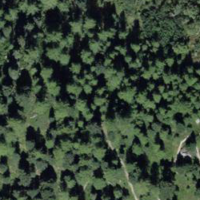
EUNIS habitat code: 43
Species observed at this site:
Vaccinium vitis-idaea
Colias palaeno